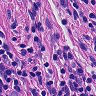
Metastatic tissue present: no